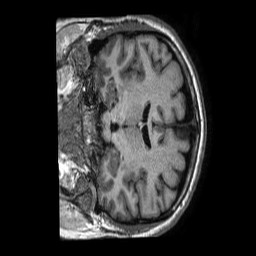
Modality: T1w
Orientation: coronal
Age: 54
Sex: male
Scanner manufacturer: philips
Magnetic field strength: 1.5 T
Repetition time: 0.008323 s
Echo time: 0.003834 s